Question: I am trying to plot a cluster using scatter plot. I have an array of clusters colors and x and y arrays but when I am plotting them, the x and y axis are taking the input array order
I have checked out the other question that was similar but it doesn't seem to be the problem here. Frankly, I don't understand where the problem is.
'''
data = [['11', '2'], ['1', '19'], ['2', '1'], ['17', '4'], ['5', '4'], ['7', '12'], ['14', '5'], ['19', '6'], ['19', '9'], ['6', '15'], ['6', '17'], ['6', '10'], ['3', '11'], ['14', '19'], ['10', '8'], ['9', '2'], ['3', '9'], ['7', '14'], ['14', '11'], ['13', '19'], ['1', '13'], ['9', '18'], ['6', '14'], ['9', '7'], ['15', '12'], ['14', '10'], ['1', '13'], ['19', '13'], ['12', '15'], ['16', '2'], ['18', '14'], ['9', '8'], ['13', '7'], ['14', '13'], ['6', '8'], ['16', '2'], ['19', '18'], ['8', '10'], ['6', '17'], ['4', '8'], ['14', '10'], ['15', '19'], ['7', '6'], ['4', '14'], ['7', '19'], ['10', '18'], ['20', '3'], ['5', '15'], ['8', '11'], ['18', '13'], ['8', '9'], ['20', '5'], ['10', '12'], ['17', '18'], ['6', '12'], ['5', '8'], ['17', '13'], ['10', '7'], ['16', '14'], ['4', '16'], ['12', '2'], ['14', '11'], ['16', '3'], ['11', '17'], ['14', '19'], ['14', '13'], ['17', '18'], ['10', '20'], ['15', '4'], ['10', '13'], ['8', '6'], ['2', '14'], ['18', '5'], ['10', '8'], ['4', '19'], ['12', '15'], ['10', '15'], ['7', '18'], ['8', '20'], ['11', '18'], ['13', '15'], ['10', '19'], ['6', '2'], ['14', '20'], ['6', '12'], ['3', '14'], ['7', '2'], ['19', '9'], ['18', '11'], ['9', '3'], ['13', '6'], ['11', '1'], ['10', '11'], ['16', '2'], ['16', '7'], ['9', '12'], ['1', '17'], ['5', '11'], ['11', '10'], ['4', '15']]
clusters = [1, 0, 0, 2, 0, 3, 4, 2, 0, 5, 5, 3, 6, 7, 8, 1, 6, 3, 9, 7, 6, 10, 3, 8, 9, 9, 6, 11, 12, 2,
11, 8, 4, 9, 3, 2, 0, 3, 5, 3, 9, 7, 8, 5, 5, 10, 0, 5, 3, 11, 3, 2, 3, 7, 3, 3, 9, 8, 9, 5, 1, 9, 2, 7, 7, 9, 7, 10, 2, 12, 8, 6, 2, 8, 5, 12, 12, 5, 10, 7, 12, 10, 0, 7, 3, 6, 1, 0, 11,
1, 4, 1, 3, 2, 4, 3, 0, 3, 8, 5]
x,y = zip(*data)
plt.scatter(np.array(x), np.array(y), c = clusters)
plt.show()
'''
I assume the axis are supposed to stay ordered but they aren't

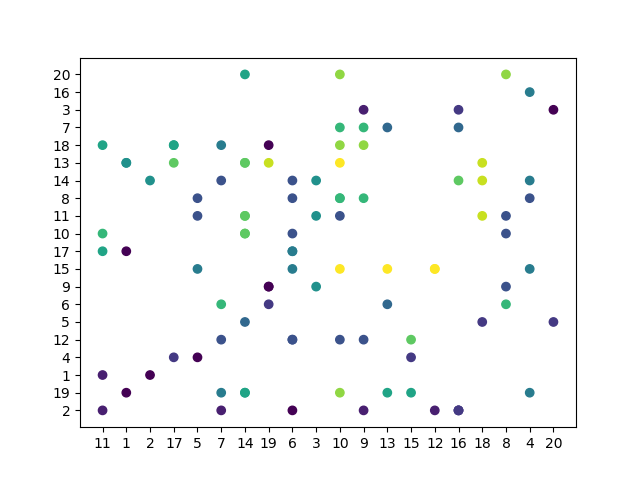
Answer: as @Guybrush said, you have your elements in data as strings, so you may try something like:
'''
data = [[int(i[0]), int(i[1])] for i in data]
'''
and then all the other code, which now will have the axis in sorted order:
'''
x,y = zip(*(data))
clusters = [1, 0, 0, 2, 0, 3, 4, 2, 0, 5, 5, 3, 6, 7, 8, 1, 6, 3, 9, 7, 6, 10, 3, 8, 9, 9, 6, 11, 12, 2,
11, 8, 4, 9, 3, 2, 0, 3, 5, 3, 9, 7, 8, 5, 5, 10, 0, 5, 3, 11, 3, 2, 3, 7, 3, 3, 9, 8, 9, 5, 1, 9, 2, 7, 7, 9, 7, 10, 2, 12, 8, 6, 2, 8, 5, 12, 12, 5, 10, 7, 12, 10, 0, 7, 3, 6, 1, 0, 11,
1, 4, 1, 3, 2, 4, 3, 0, 3, 8, 5]
plt.scatter(np.array(x), np.array(y), c = clusters)
plt.show()
'''
Hope this has helped.